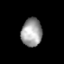
Tissue: lung
Cell type: Endothelial cells
Senescence score: 0.5673
Nuclear area (px): 573
Mean DAPI intensity: 156.832